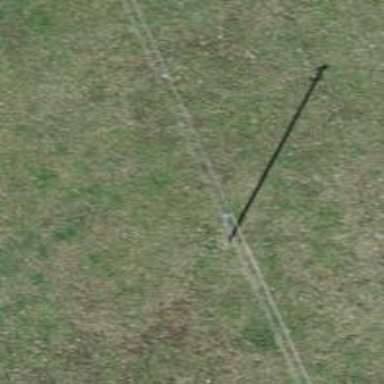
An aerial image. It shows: Minor power line.